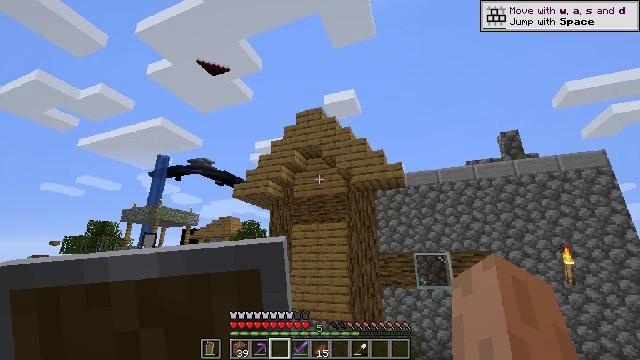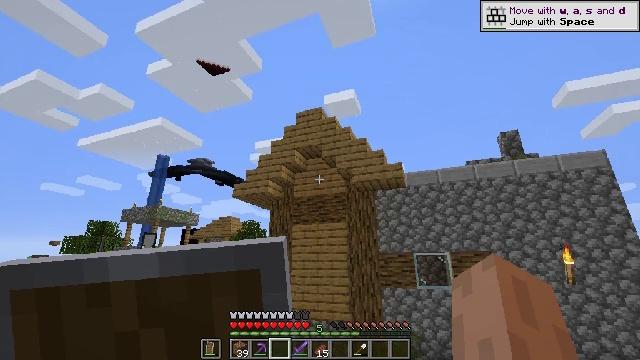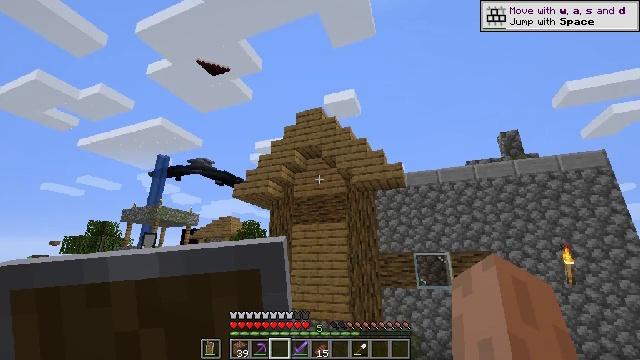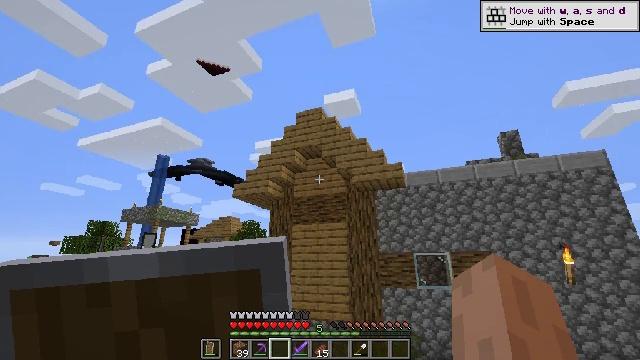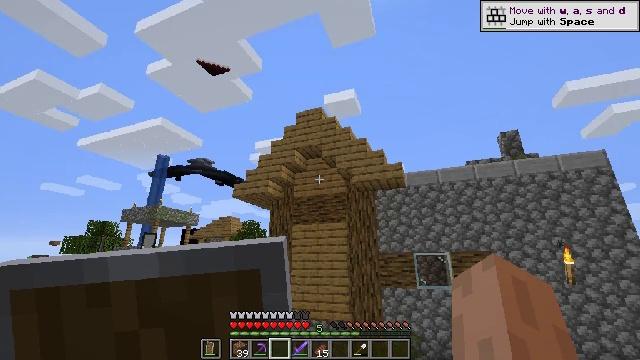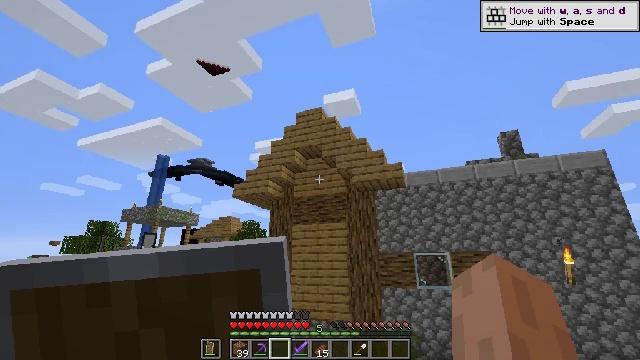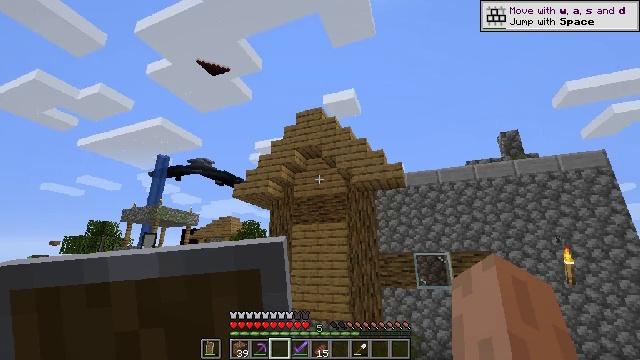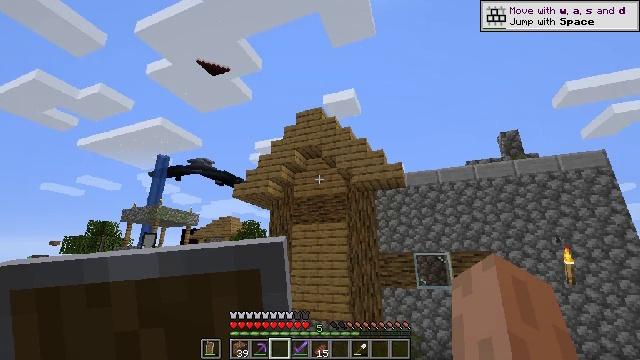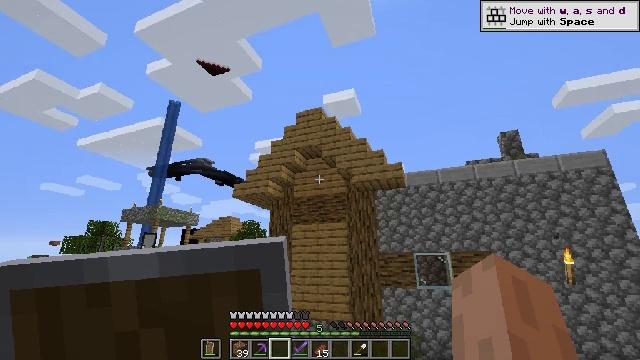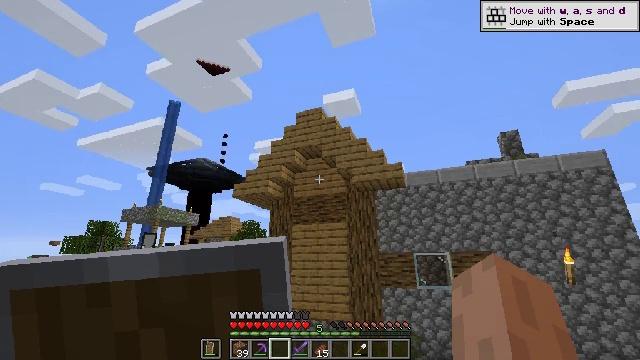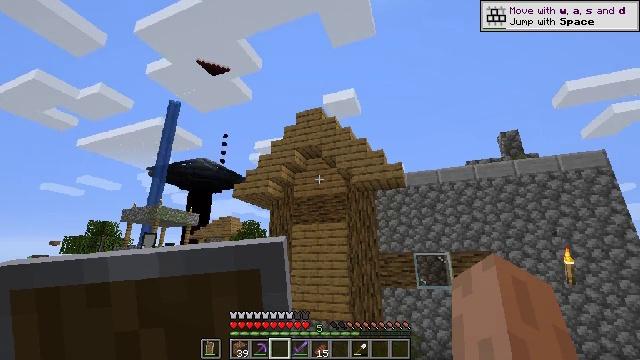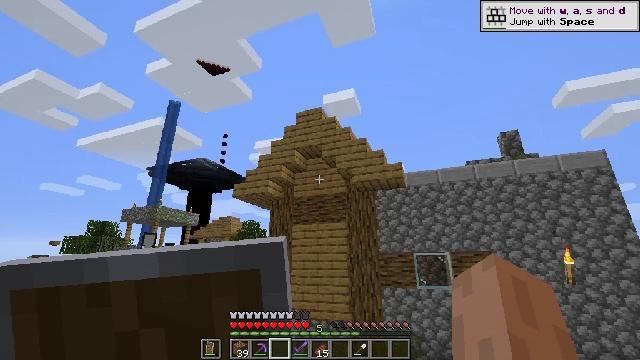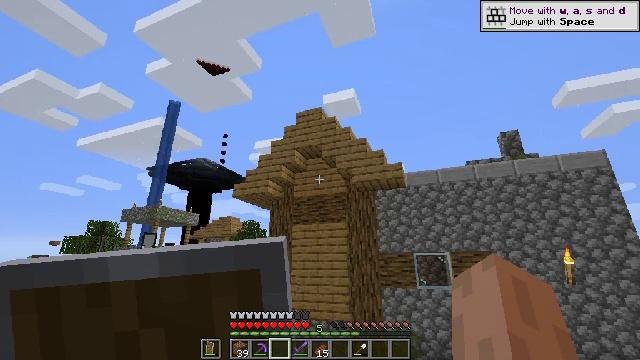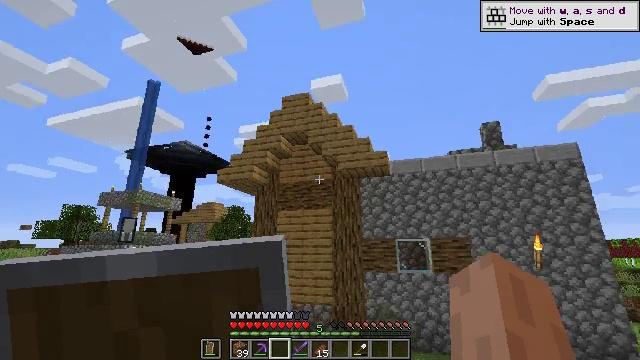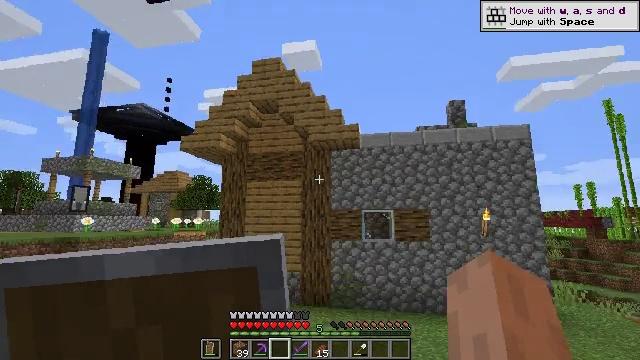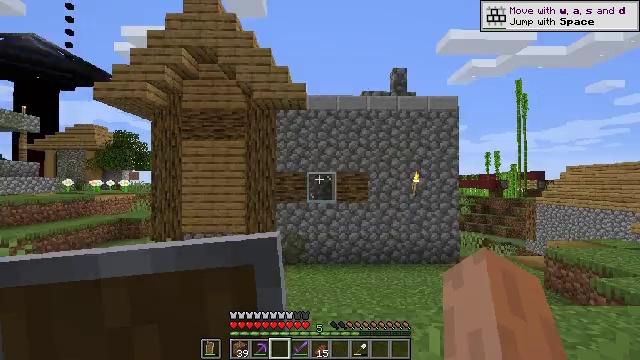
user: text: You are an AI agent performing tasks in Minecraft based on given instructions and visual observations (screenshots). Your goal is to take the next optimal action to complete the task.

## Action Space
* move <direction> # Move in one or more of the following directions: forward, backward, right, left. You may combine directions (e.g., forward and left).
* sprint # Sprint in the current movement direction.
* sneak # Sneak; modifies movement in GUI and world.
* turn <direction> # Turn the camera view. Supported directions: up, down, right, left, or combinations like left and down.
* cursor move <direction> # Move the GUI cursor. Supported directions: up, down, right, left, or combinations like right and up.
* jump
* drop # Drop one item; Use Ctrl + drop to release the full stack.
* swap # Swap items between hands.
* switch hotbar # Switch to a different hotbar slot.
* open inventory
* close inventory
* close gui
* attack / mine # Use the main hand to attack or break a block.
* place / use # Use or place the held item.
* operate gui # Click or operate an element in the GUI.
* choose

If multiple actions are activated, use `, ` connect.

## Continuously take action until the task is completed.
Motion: motion action
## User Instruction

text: Retrieve the observer from a structure.
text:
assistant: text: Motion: no_op
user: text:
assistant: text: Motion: no_op
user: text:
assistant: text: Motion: no_op
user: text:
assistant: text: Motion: no_op
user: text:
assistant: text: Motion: no_op
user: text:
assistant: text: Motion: no_op
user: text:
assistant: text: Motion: no_op
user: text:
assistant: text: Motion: no_op
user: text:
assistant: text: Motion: no_op
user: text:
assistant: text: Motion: no_op
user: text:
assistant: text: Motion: no_op
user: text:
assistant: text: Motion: no_op
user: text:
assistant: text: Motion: turn right and down
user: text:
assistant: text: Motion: turn right and down
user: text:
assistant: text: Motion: turn right and down
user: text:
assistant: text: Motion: turn right and down
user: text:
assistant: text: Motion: turn right and down
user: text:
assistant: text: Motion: turn right and down
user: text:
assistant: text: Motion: turn right and down
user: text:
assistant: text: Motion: no_op
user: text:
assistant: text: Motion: move forward
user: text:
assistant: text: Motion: move forward
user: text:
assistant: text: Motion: move forward
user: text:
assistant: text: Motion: no_op
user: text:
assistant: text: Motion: move forward
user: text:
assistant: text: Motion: move forward
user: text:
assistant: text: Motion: move forward
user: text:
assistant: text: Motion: move forward
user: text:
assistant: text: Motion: move forward
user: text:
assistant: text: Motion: move forward